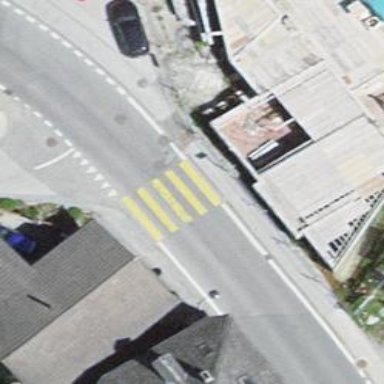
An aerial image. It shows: Marked crossing on footway.